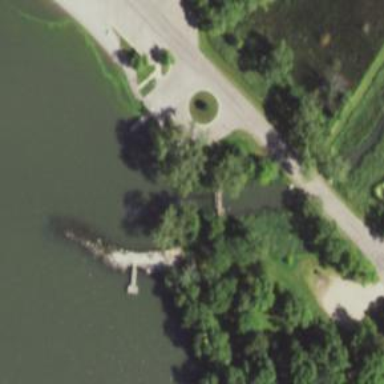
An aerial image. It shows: Path on bridge.